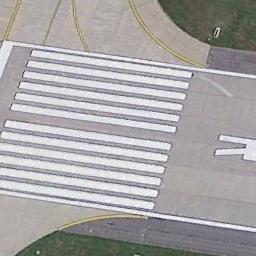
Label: runway